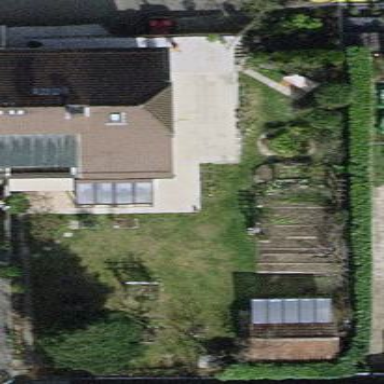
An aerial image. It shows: Garden surrounded by fence.